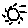
Label: sun